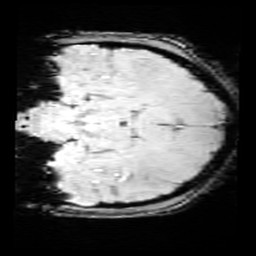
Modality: SWI
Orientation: coronal
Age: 12
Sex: female
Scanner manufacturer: siemens
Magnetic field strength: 3 T
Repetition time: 0.027 s
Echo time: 0.02 s